Field crop: tomato
Growth stage: 2
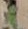
Species: solanum